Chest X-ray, AP view. Patient: 34 years old, sex M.
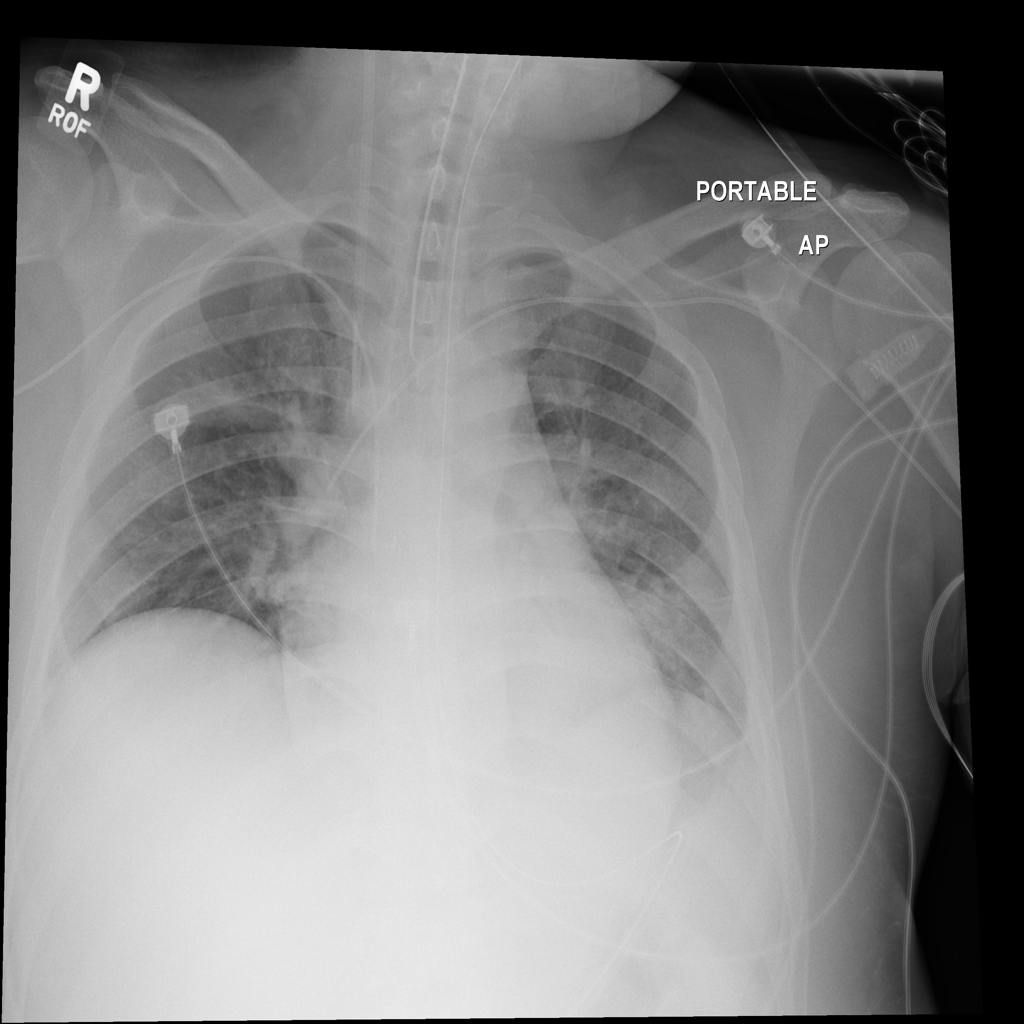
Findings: No Finding